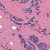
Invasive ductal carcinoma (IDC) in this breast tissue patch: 1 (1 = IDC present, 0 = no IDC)